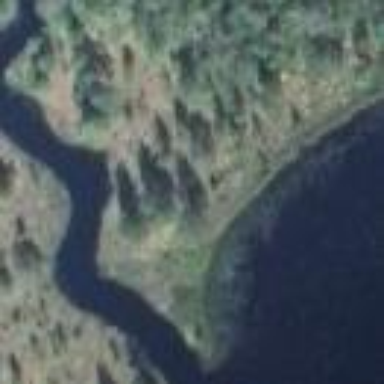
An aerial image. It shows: Bog wetland.